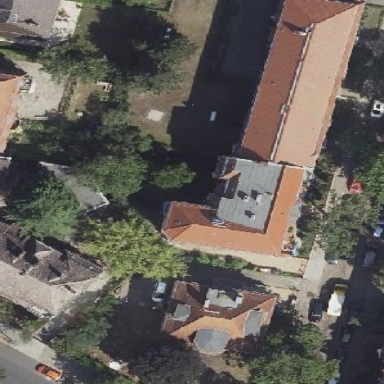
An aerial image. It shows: Saltbox shaped roof on apartment building.